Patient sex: M
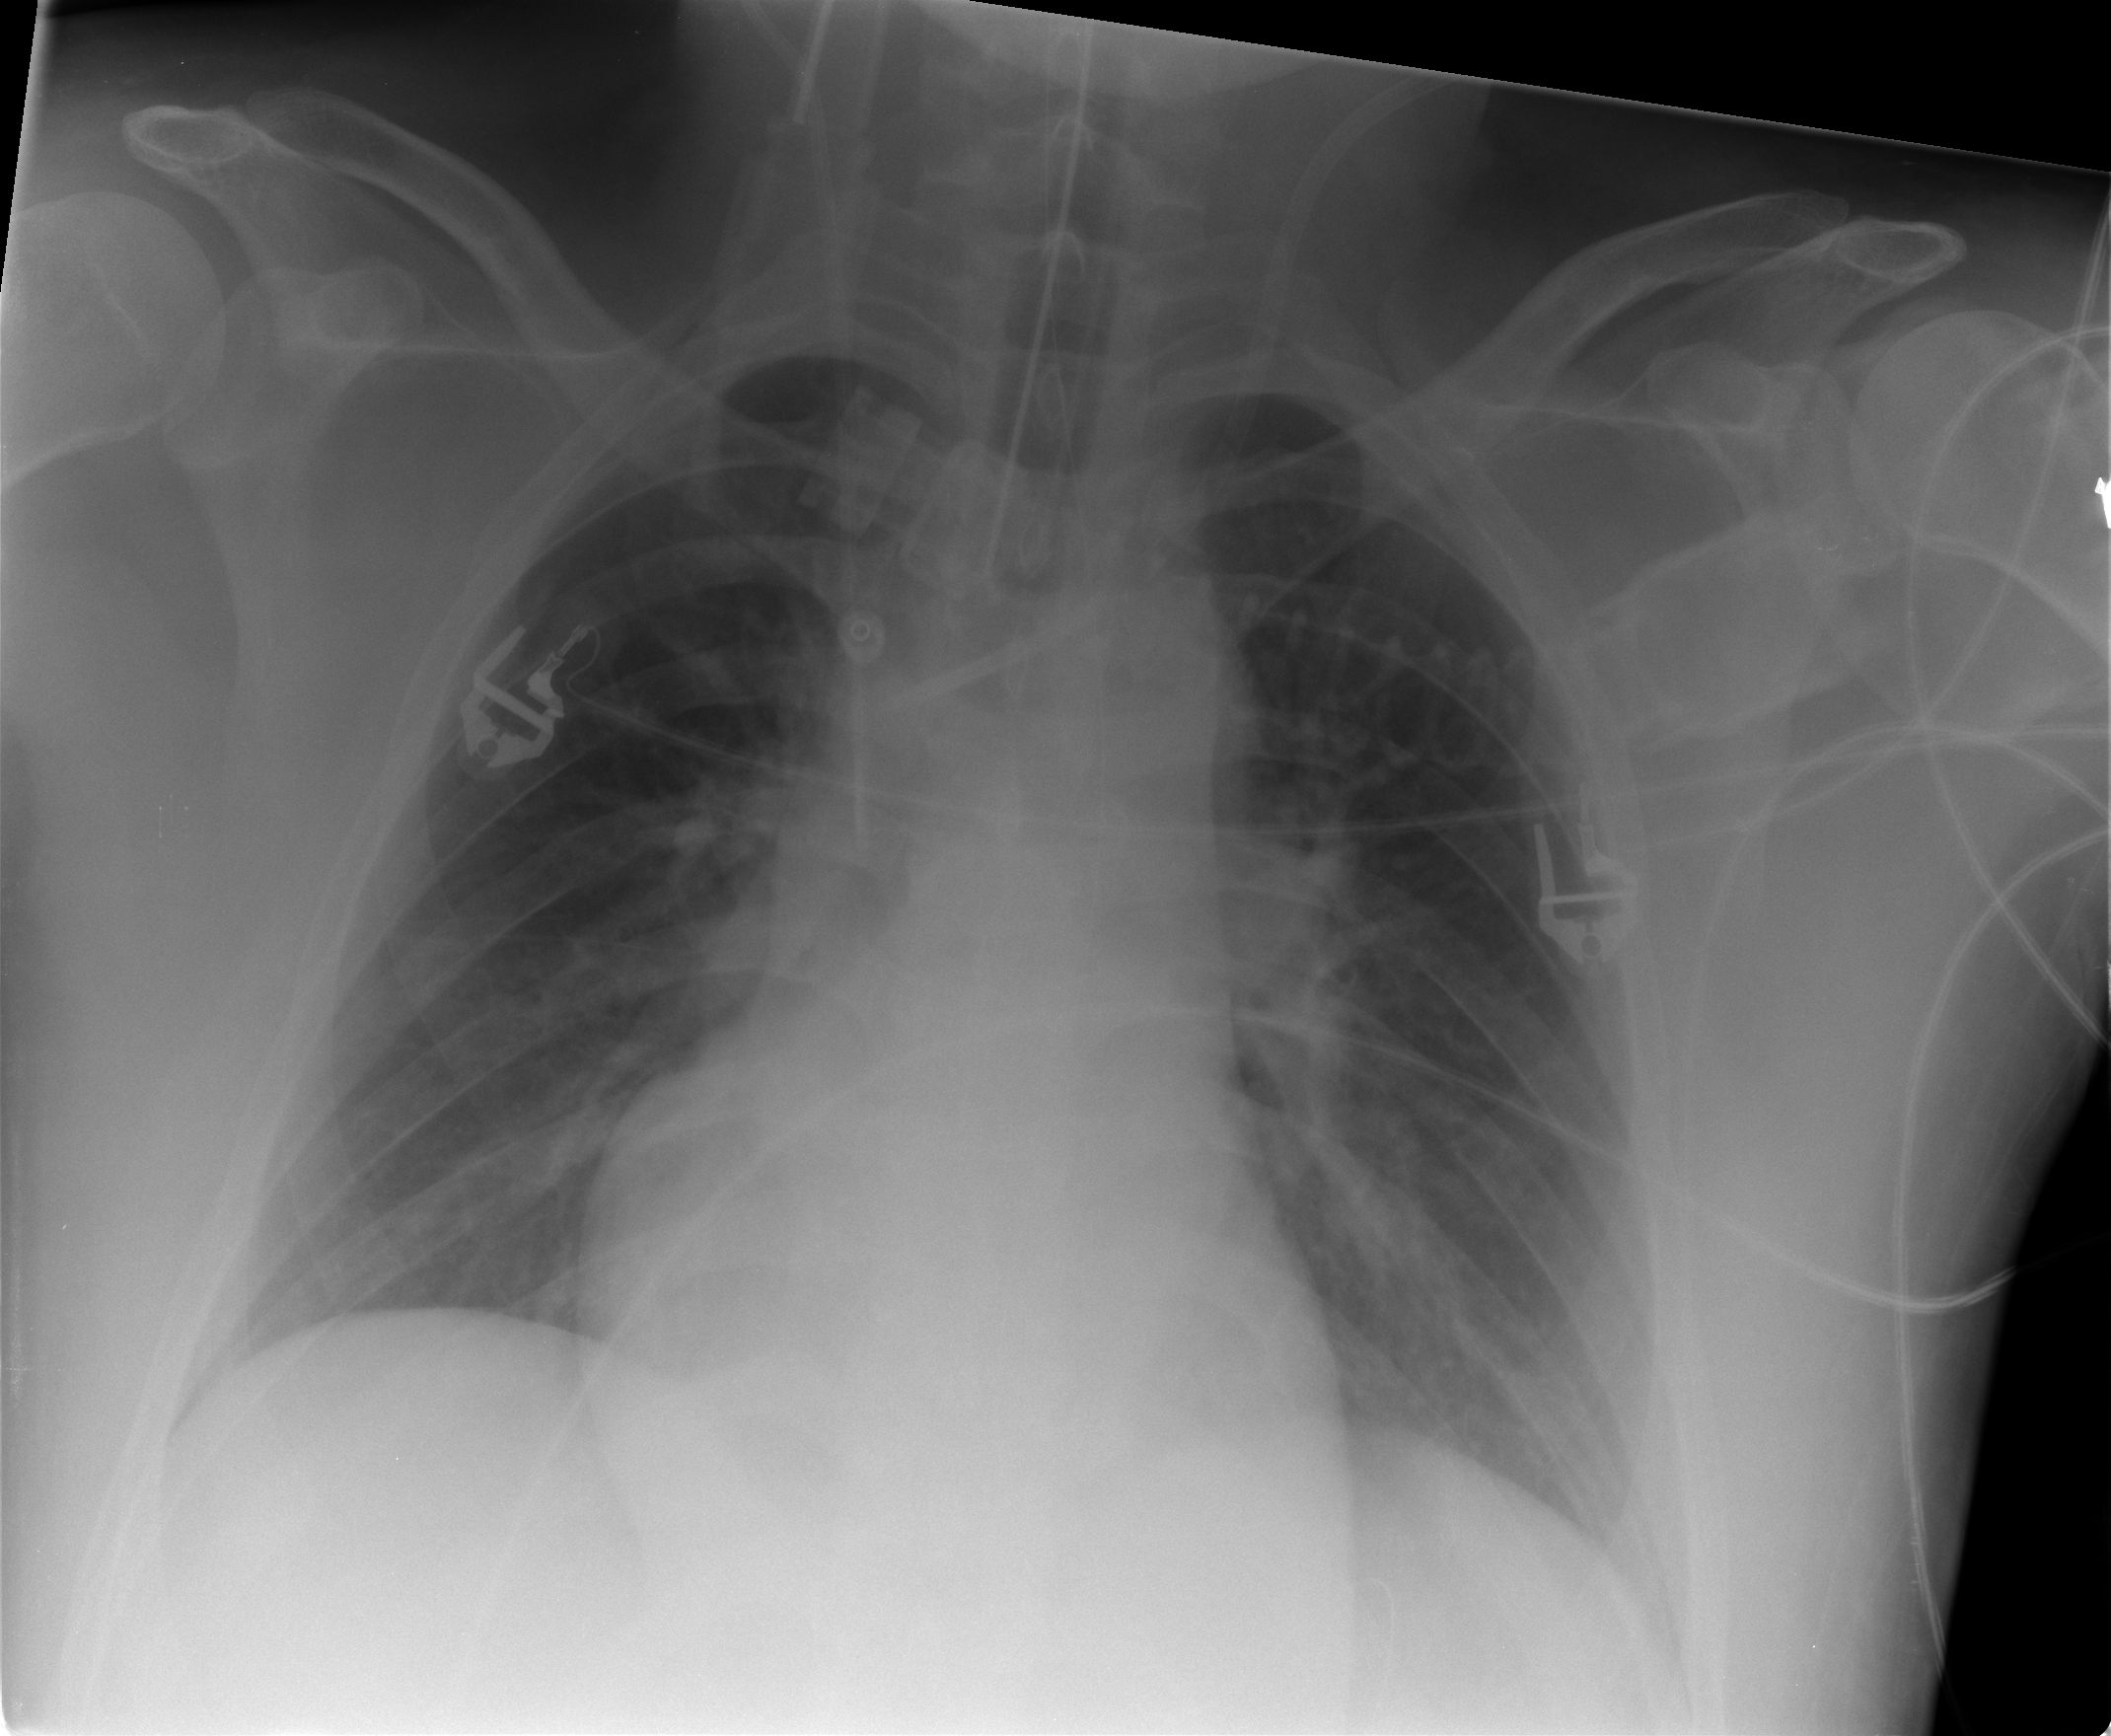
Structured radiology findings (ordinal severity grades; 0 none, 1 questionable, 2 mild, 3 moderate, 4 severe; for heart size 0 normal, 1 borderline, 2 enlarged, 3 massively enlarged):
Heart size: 0
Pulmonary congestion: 1
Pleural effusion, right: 0
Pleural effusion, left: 0
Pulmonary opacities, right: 0
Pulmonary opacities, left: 0
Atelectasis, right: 1
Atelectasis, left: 1